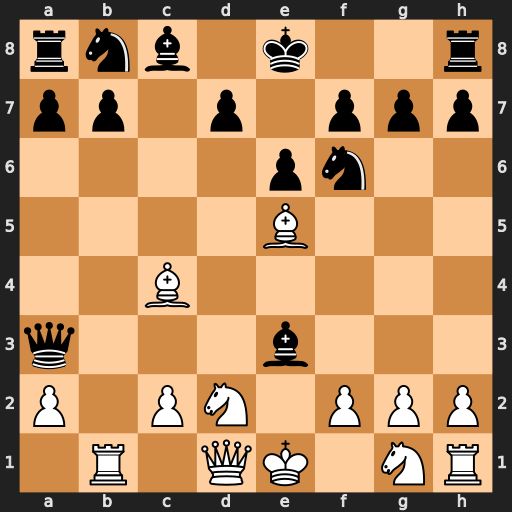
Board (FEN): rnb1k2r/pp1p1ppp/4pn2/4B3/2B5/q3b3/P1PN1PPP/1R1QK1NR
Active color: w
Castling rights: Kkq
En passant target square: -
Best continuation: fxe3 Qxe3+ Qe2